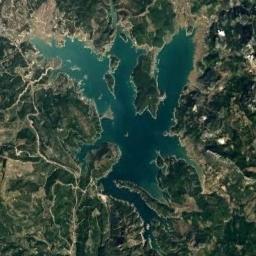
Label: lake